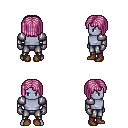
a pixel art fantasy rpg character, male body template, dark elf, purple skin, steel arm armor, metal pants, pink pageboy hairstyle, metal gloves, brown shoes, four views (front, back, left, right), 2x2 character sprite sheet, small pixel art, hard edges, no anti-aliasing